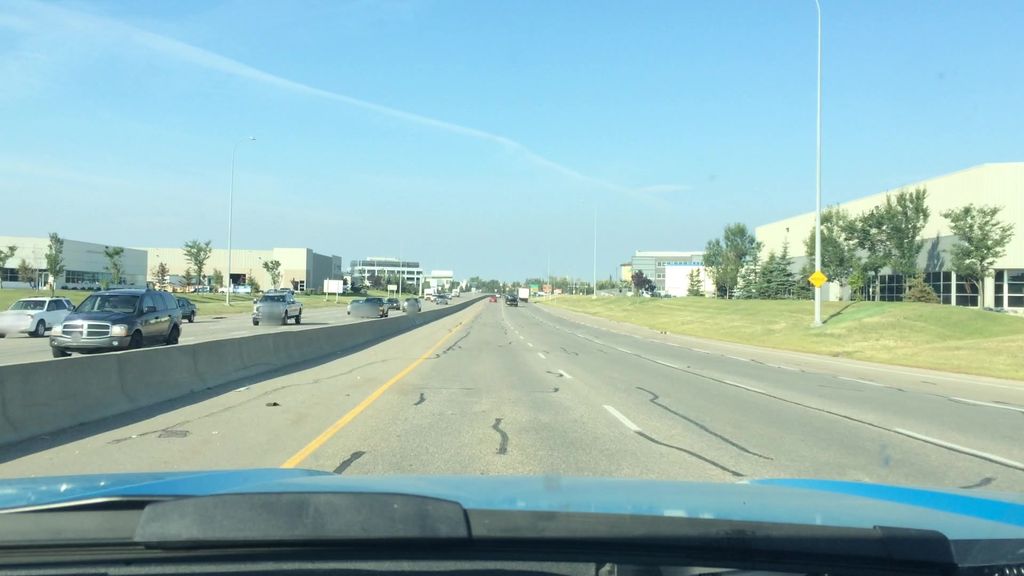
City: calgary